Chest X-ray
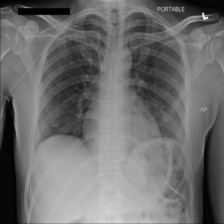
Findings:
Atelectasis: negative
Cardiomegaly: negative
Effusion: negative
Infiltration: negative
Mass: negative
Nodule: negative
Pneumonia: negative
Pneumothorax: negative
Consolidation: negative
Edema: negative
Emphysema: negative
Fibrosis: negative
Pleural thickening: negative
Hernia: negative